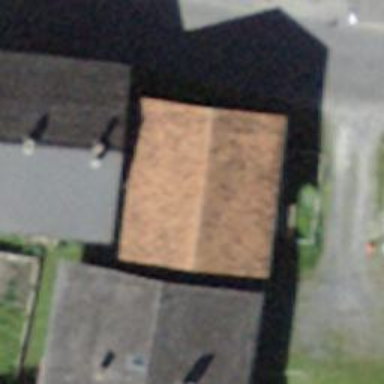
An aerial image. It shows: Gabled roof on farm auxiliary building.